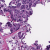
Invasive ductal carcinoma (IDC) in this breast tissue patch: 1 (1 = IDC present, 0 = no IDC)